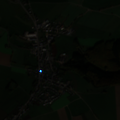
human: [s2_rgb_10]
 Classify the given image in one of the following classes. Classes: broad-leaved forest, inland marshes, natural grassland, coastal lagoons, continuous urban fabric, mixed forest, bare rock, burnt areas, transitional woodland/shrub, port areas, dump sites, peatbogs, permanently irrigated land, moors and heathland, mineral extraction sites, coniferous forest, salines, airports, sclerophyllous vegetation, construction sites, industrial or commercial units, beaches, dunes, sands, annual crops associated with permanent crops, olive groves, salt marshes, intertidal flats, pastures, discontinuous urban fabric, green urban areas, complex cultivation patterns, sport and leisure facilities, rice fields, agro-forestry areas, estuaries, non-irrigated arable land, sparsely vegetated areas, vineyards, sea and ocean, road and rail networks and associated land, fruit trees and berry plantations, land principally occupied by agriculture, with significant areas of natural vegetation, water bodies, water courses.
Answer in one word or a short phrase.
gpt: discontinuous urban fabric, non-irrigated arable land, pastures, mixed forest